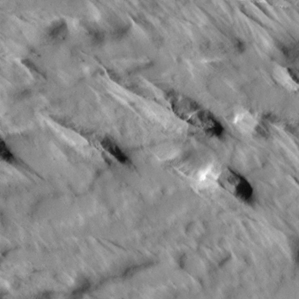
Label: non_frost